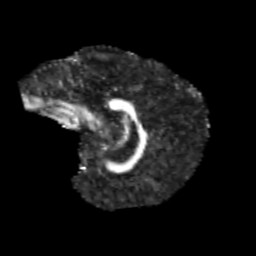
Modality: FA
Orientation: sagittal
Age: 12
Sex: male
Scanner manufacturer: siemens
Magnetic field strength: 3 T
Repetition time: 3.8 s
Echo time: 0.07 s